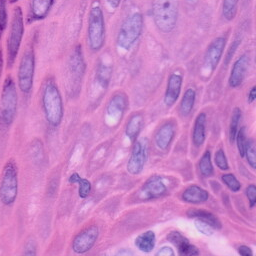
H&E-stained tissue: Skin